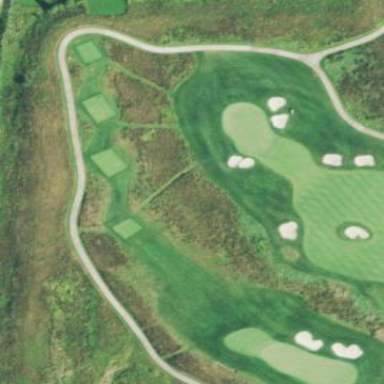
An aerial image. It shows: Rough area in golf course.